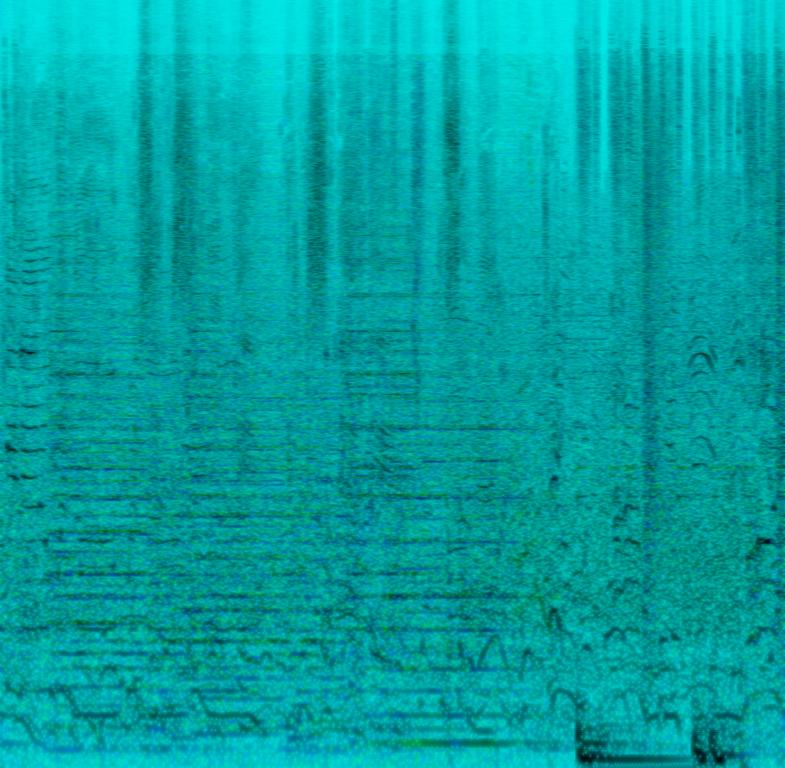
The low quality recording features a compilation of basketball game highlights and it consists of crowd cheering and floor squeaking sound effects, followed by commentary of energetic male vocals, while a R&B song is playing in the background. The song consists of a boomy kick, claps, shimmering hi hats, high pitched piano chord progression and passionate male vocals, alongside wide male doubling vocals, singing over it. It sounds energetic and exciting.